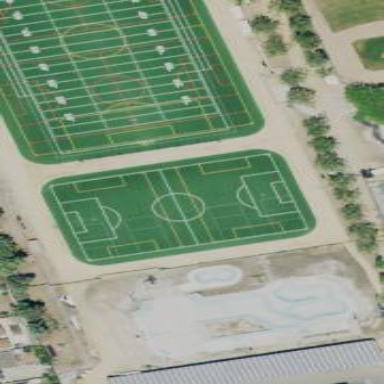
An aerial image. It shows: Soccer pitch for leisureland activities.